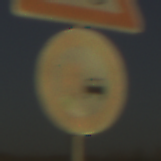
Verkehrszeichen: UeberholverbotKraftfahrzeuge
Zusatzzeichen oben: RadverkehrRechts
Umgebung: Outdoor, RoadRail
Tageszeit: SunriseSunset
Wetter: Clear
Licht: Natural
Jahreszeit: NotSpecified
Kontrast: HighContrast